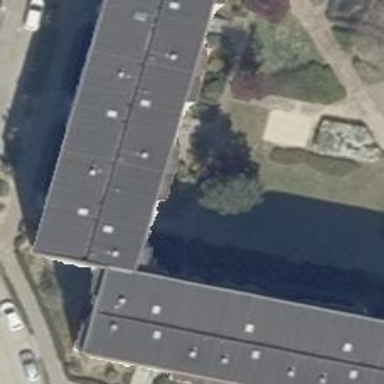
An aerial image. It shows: Flat-roofed apartment building.